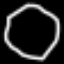
Label: octagon